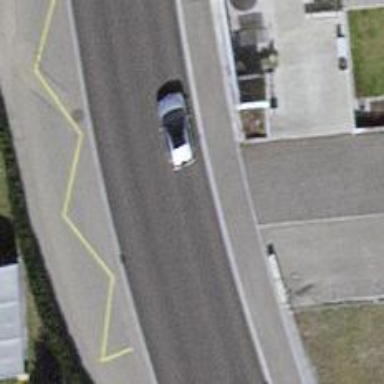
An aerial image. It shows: Unmarked crossing on the road.